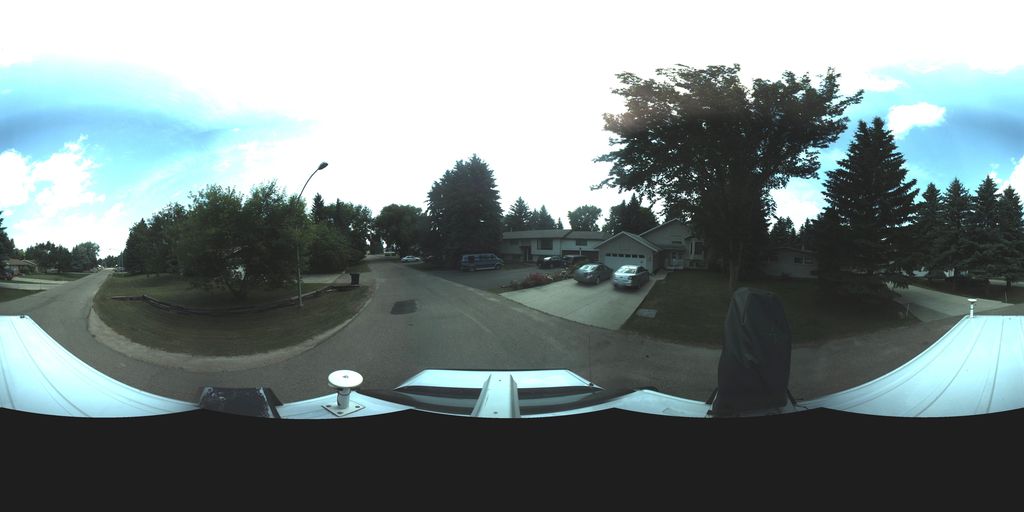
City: saskatoon